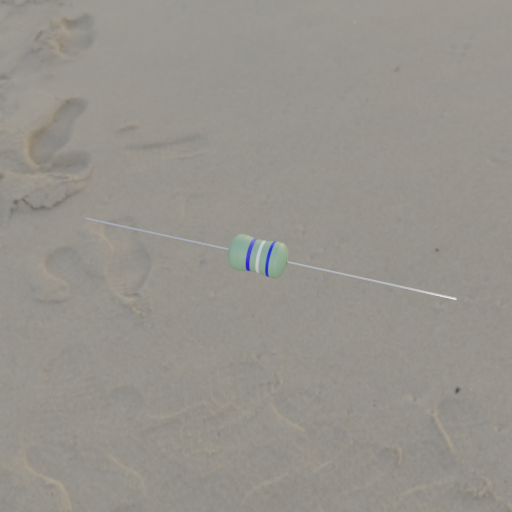
Resistor colour bands (in order): blue, white, blue